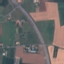
Land use / land cover: Highway